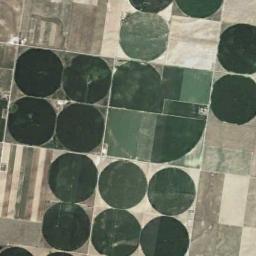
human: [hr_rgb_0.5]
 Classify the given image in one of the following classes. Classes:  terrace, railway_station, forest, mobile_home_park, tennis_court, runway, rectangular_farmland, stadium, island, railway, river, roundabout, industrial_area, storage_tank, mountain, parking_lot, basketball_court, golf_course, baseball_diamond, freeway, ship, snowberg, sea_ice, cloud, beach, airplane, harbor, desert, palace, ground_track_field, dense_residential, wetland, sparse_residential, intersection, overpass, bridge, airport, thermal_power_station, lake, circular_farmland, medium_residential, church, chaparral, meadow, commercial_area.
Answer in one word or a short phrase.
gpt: circular_farmland